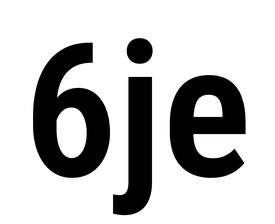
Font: Roboto_Condensed_SemiBold